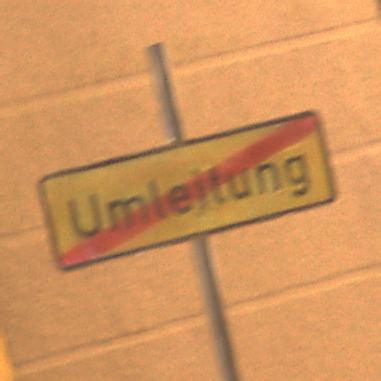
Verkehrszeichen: EndeDerUmleitungsankuendigung
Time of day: Night
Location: Outdoor (Urban)
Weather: Clear
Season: NotSpecified
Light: Artificial